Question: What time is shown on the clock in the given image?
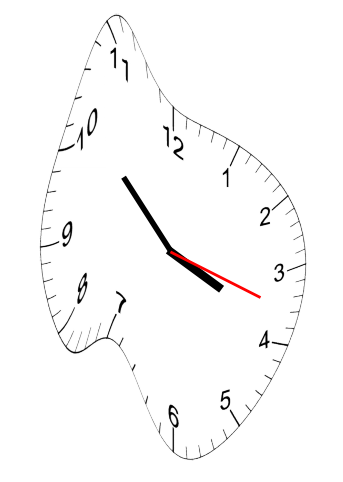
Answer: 03:52:18